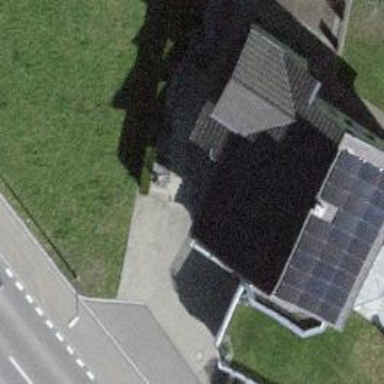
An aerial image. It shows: Simple and straightforward house.